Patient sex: M
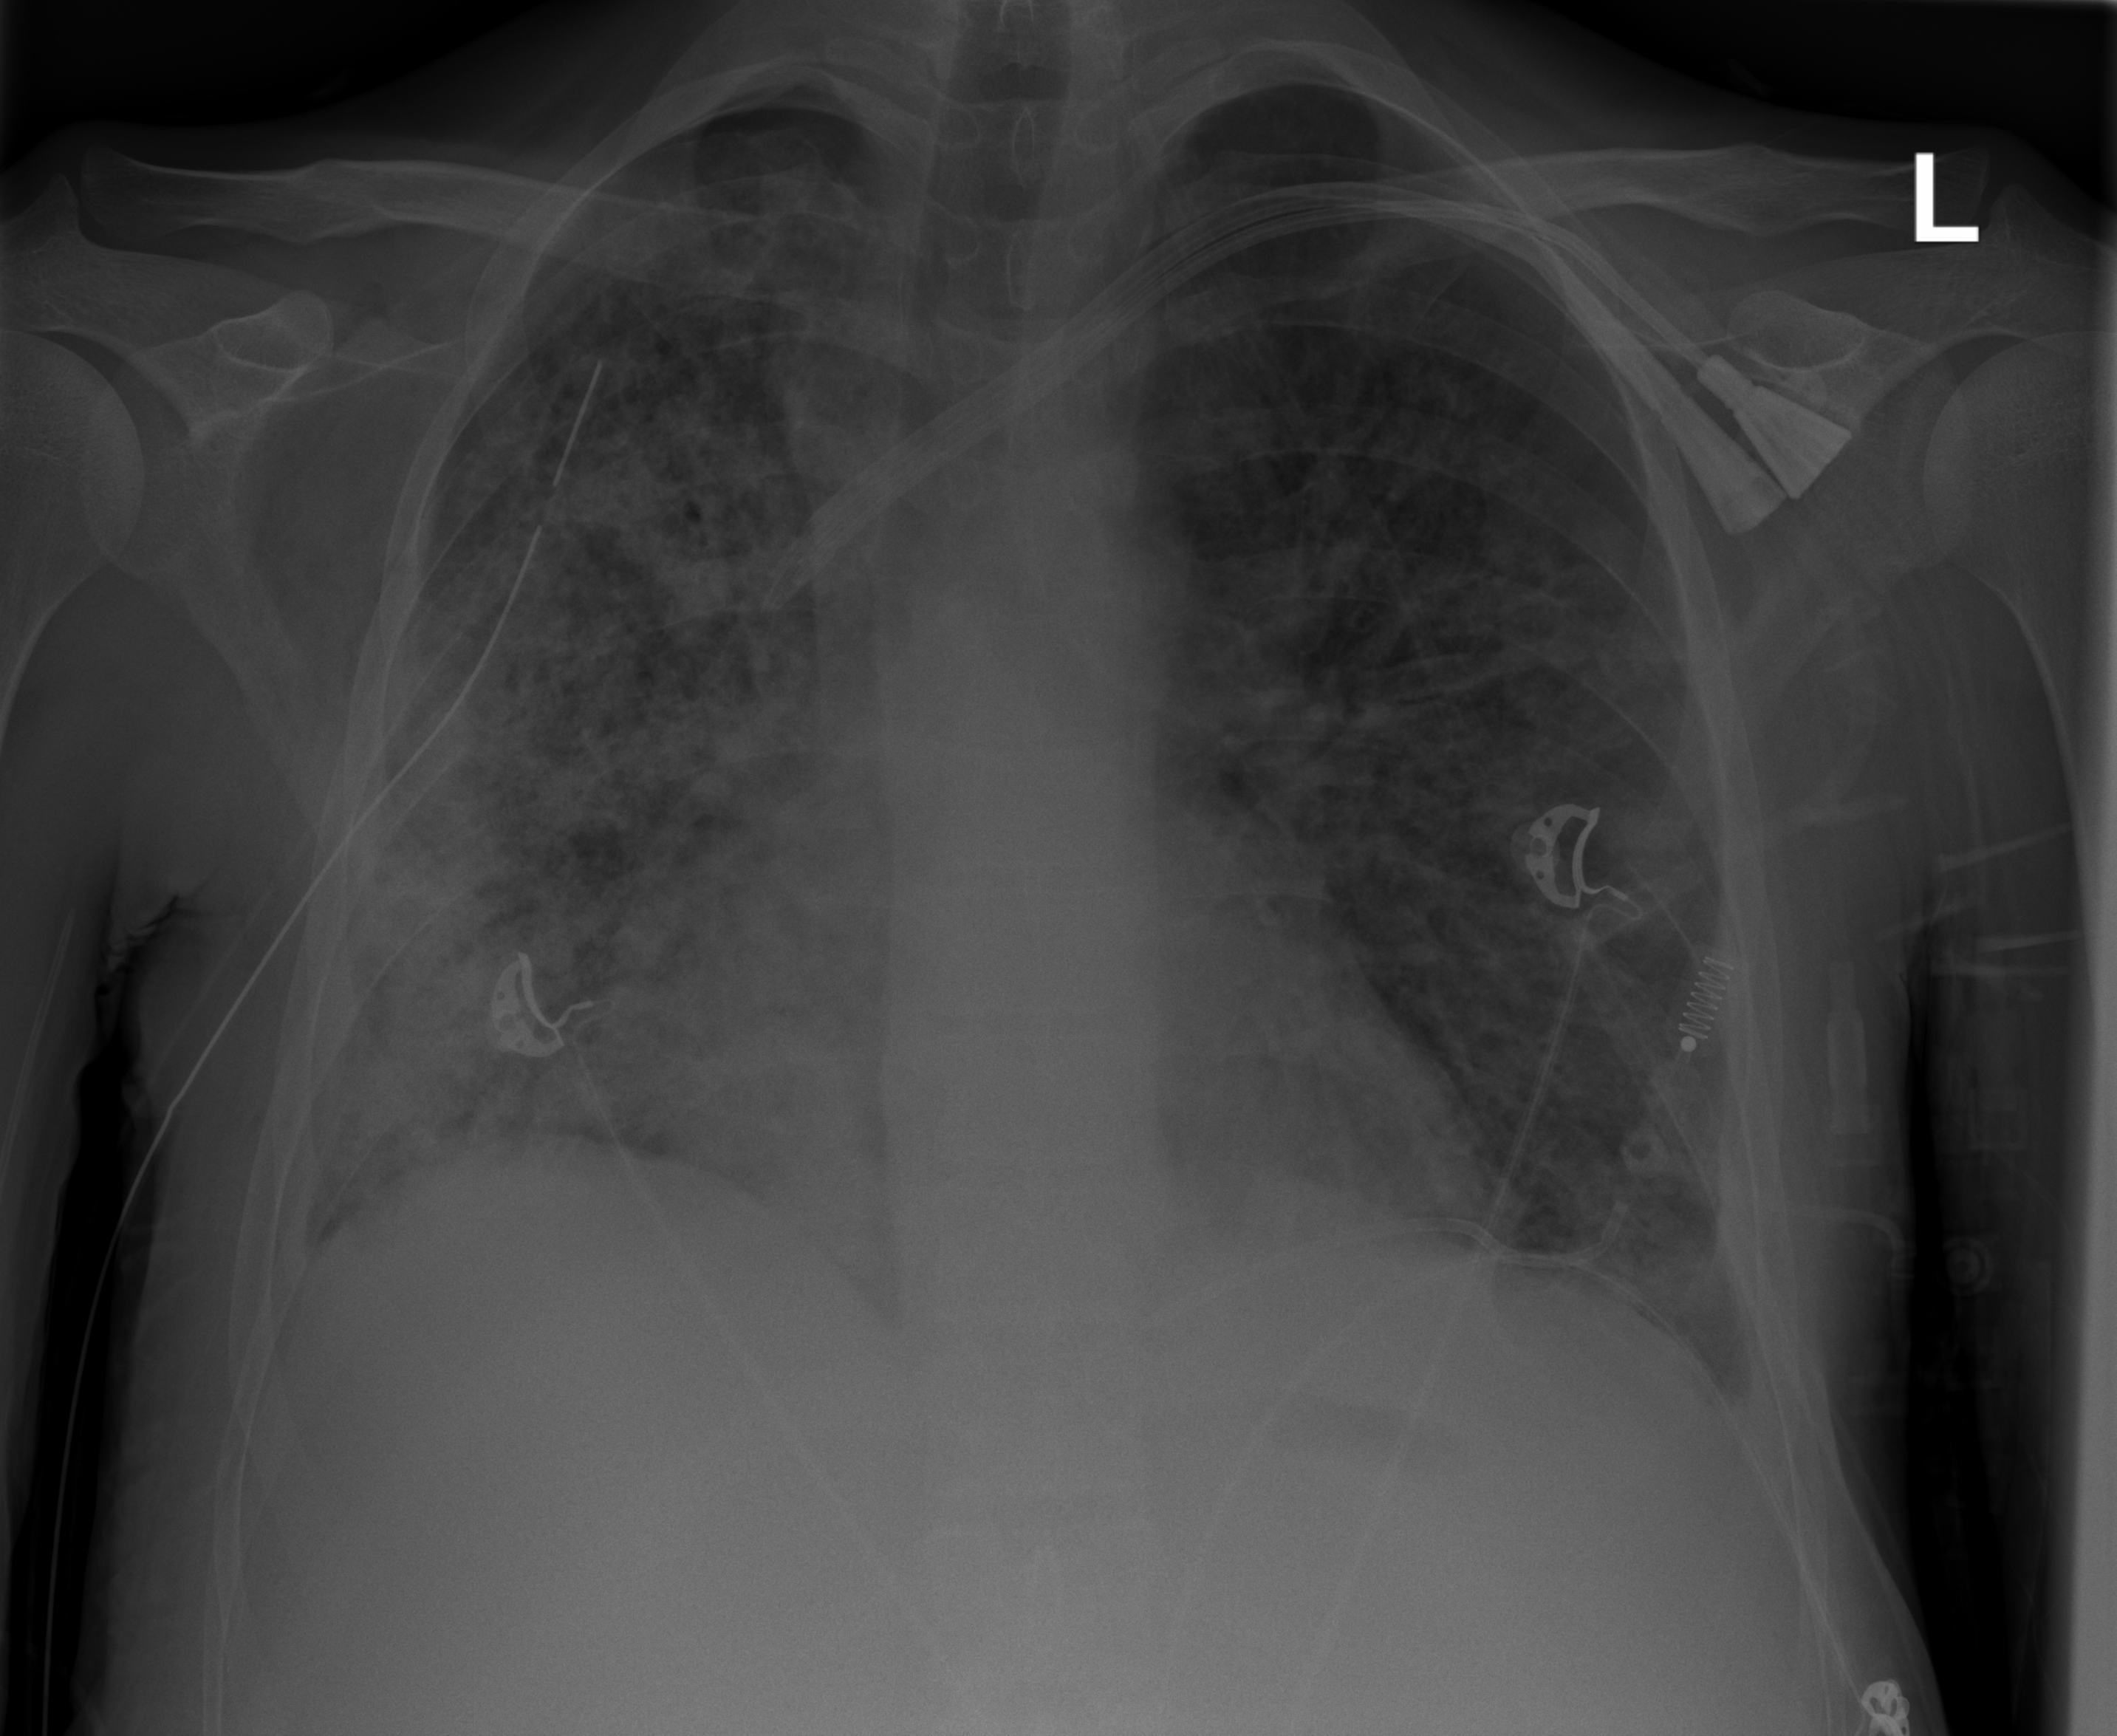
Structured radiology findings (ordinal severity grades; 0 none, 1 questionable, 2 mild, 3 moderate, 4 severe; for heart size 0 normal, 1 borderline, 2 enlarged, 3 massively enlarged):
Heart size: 2
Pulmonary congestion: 3
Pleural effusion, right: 2
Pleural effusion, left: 2
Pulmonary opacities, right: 4
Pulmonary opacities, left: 2
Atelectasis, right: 3
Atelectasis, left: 2